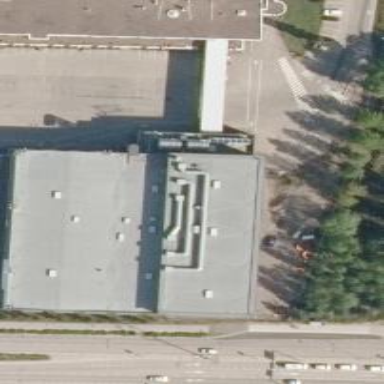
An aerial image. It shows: Industrial building being used for industrial purposes.